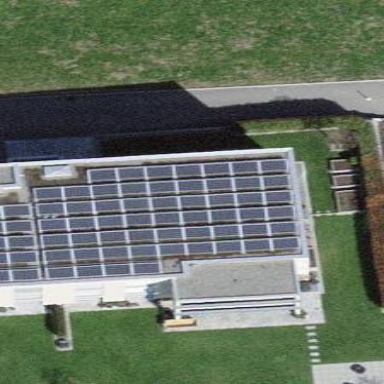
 consisting of solar photovoltaic panels."